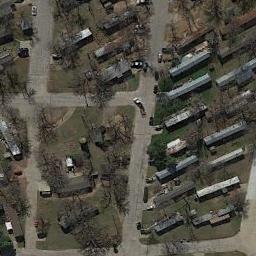
Label: residential